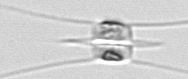
Label: Chaetoceros_similis